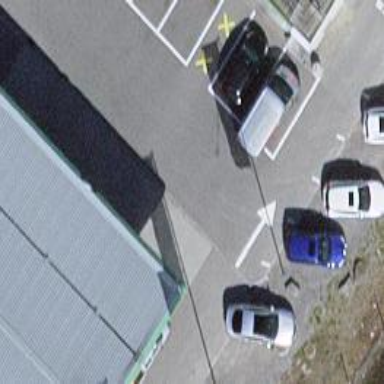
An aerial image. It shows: Asphalt road designated for service vehicles.